Question: I'm trying to determine for the articial neuron shown below the values (0 or 1)
for the inputs i1, i2, and i3 for which it will fire (i0 is the input for the
bias weight and will always be -1).
The weights are
W0 = 1.5
W1 = -1
W2 = 1, and W3 = 2.
Assume the activation function depicted in image below.
Many thanks,
Mary J.
PS. Image below:

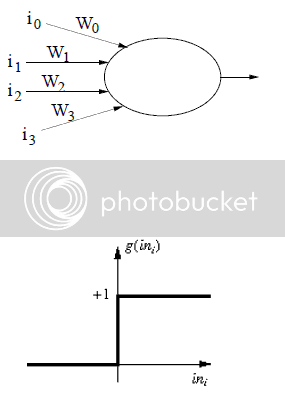
Answer: You basically have the following equation for the neuron output, where 'i1', 'i2', and 'i3' can each have the value 0 or 1:
'''
2*i3 + i2 - i1 - 1.5 >= 0
'''
First, let's look at the highest positively-weighted value. If 'i3' is 0, the most you can get for the left side is -0.5, so 'i3' has to be 1 to get a non-zero output. The equation then becomes:
'''
i2 - i1 + 0.5 >= 0
'''
Now look at the negatively-weighted value. If 'i1' is 0, the output will always be greater than zero no matter what 'i2' is. If 'i1' is 1, 'i2' has to be 1 as well for there to be a non-zero output.
You therefore have these combinations which create a non-zero output:
'''
i1 i2 i3
0 0 1
0 1 1
1 1 1
'''